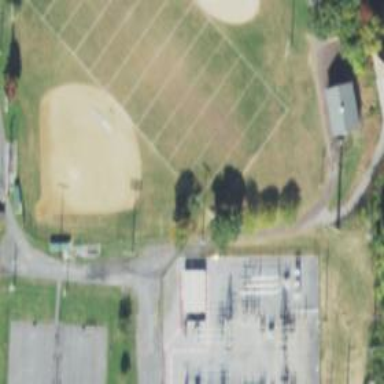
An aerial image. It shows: Baseball pitch for leisure land activities.